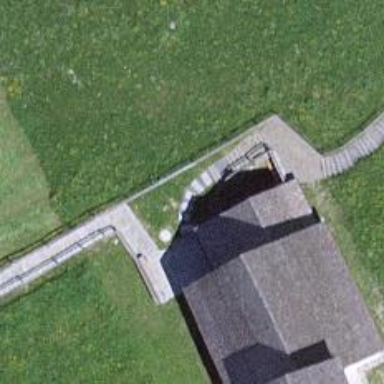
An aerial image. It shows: Road with steps.